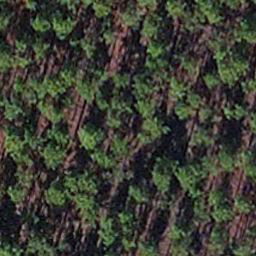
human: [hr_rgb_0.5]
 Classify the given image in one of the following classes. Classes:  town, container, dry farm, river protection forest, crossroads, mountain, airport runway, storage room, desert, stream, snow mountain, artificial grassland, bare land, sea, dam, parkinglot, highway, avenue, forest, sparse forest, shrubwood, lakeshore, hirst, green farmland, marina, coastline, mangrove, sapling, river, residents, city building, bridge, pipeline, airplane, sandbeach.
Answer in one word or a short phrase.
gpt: sapling